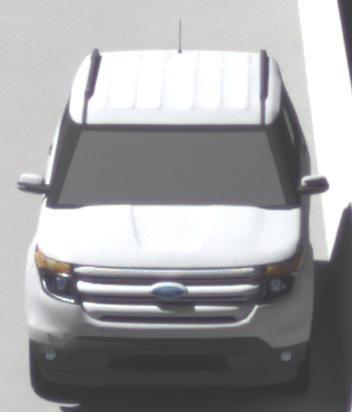
Make: Ford
Model: Explorer
Detailed model: Gen. 5
Model produced from: 2010
Model produced until: 2019
Doors: 5
Color: white
Road condition: dry road
Daytime: midday
Contrast: high contrast